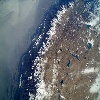
Label: land